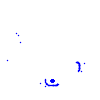
Particle: kaon